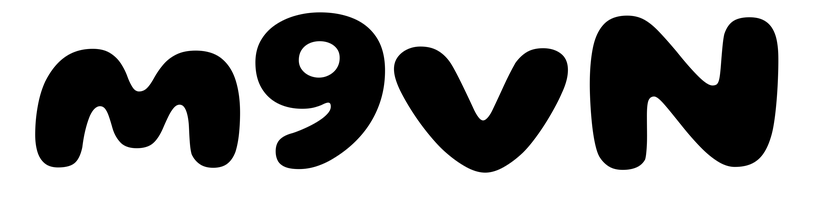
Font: Gluten_Bold